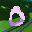
Label: 0